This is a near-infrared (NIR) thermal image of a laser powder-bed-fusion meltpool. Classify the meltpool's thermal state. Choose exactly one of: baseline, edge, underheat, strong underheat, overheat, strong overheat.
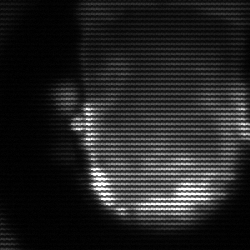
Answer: baseline